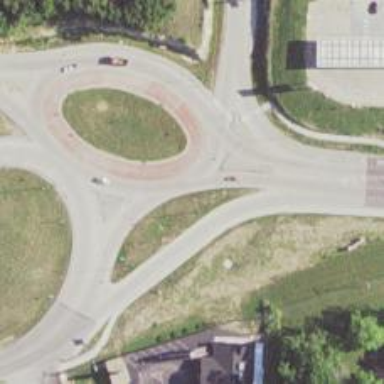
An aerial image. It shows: Secondary road around roundabout.